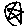
Label: star